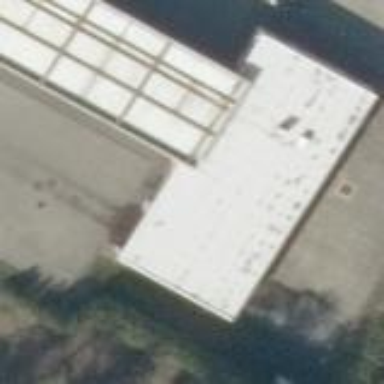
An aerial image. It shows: Fuel station building.